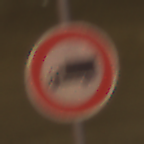
Verkehrszeichen: VerbotFuerKraftfahrzeugeUeberDreiKommaFuenfTonnen
Umgebung: Outdoor, Urban
Tageszeit: Night
Wetter: Clear
Licht: Artificial
Jahreszeit: NotSpecified
Kontrast: HighContrast